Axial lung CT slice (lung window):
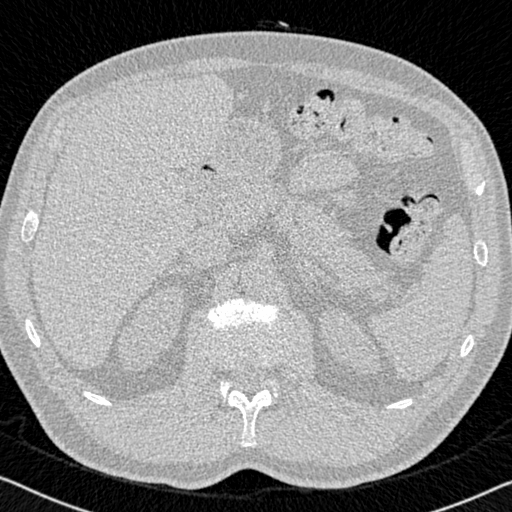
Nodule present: no